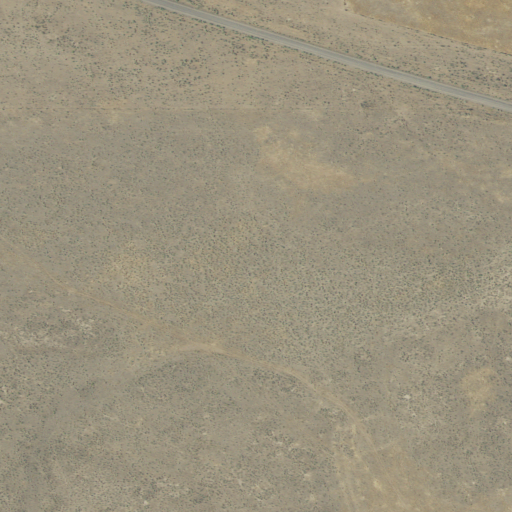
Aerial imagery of valley in Oregon named Anderson Valley containing grassland and shrub